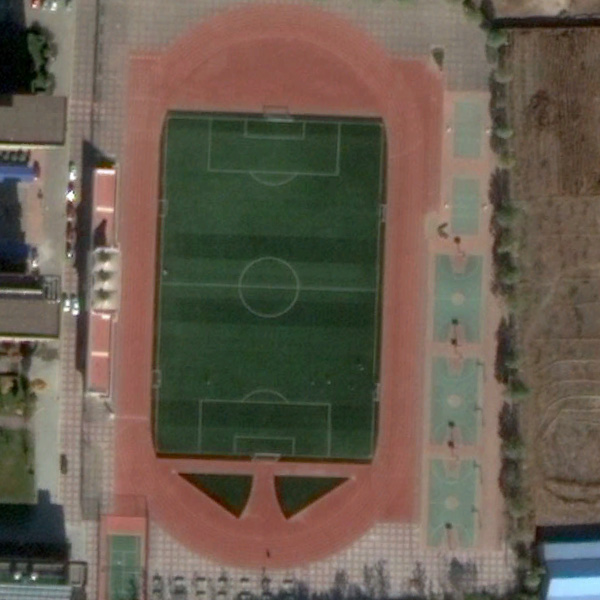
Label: Playground